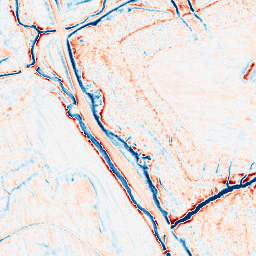
Category: edge_preserving
Decomposition family: anisotropic_diffusion
Decomposition parameters: iterations: 20
kappa: 100
gamma: 0.15
Upsampling method: bspline
Upsampling parameters: scale: 4
Upsampling scale: 4